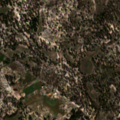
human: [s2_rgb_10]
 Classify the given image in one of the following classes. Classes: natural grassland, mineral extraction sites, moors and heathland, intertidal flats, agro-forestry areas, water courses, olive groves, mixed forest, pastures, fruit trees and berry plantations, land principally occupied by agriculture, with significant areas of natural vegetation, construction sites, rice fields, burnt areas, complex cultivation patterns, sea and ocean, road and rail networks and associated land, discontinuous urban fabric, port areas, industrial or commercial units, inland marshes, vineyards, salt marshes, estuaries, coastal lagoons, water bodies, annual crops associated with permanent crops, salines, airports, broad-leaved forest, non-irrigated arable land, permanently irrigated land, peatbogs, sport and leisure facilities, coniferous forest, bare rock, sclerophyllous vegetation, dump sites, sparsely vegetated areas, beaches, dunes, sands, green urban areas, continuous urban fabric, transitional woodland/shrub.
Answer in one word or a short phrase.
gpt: pastures, complex cultivation patterns, agro-forestry areas, mixed forest